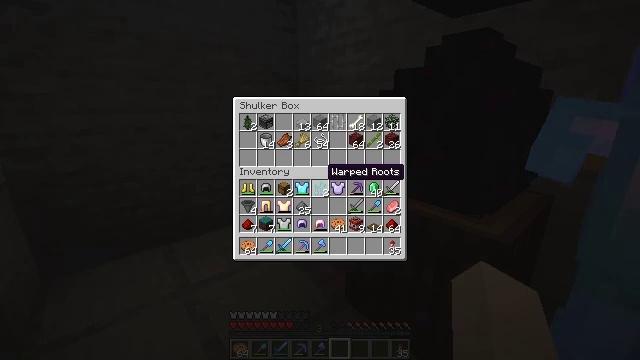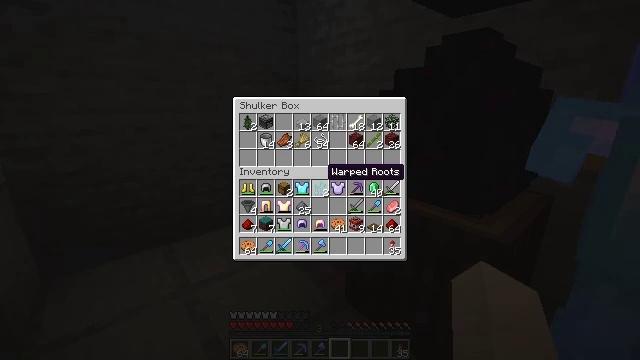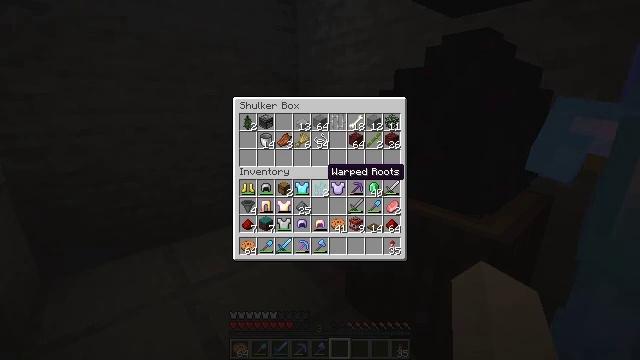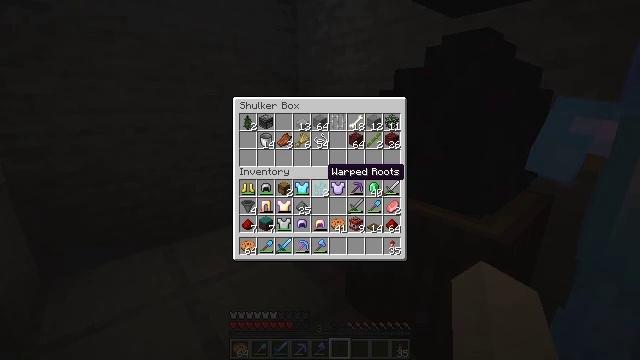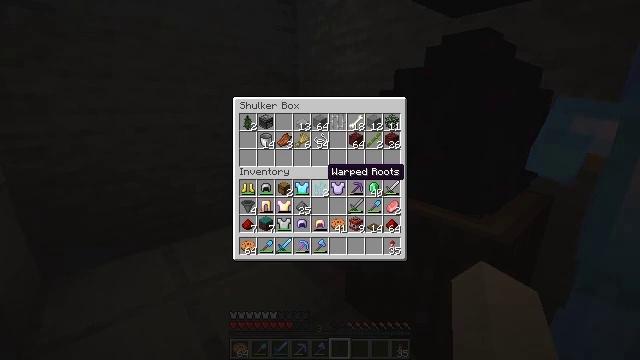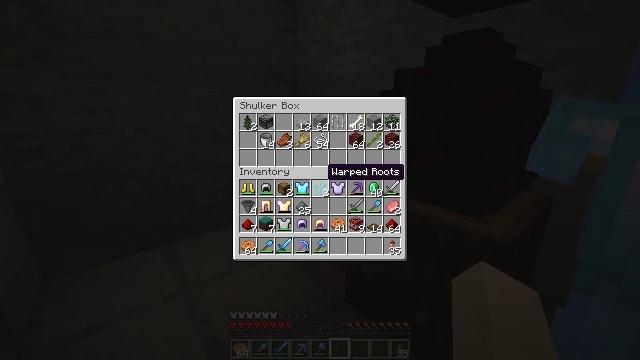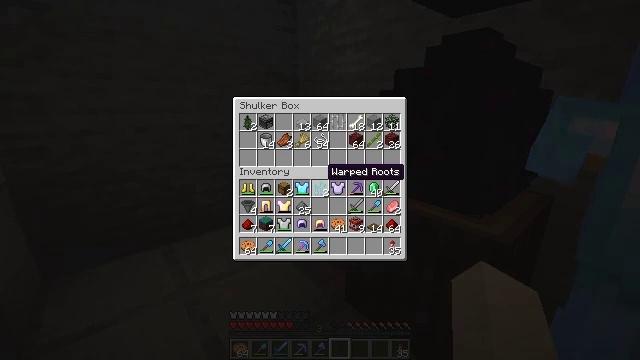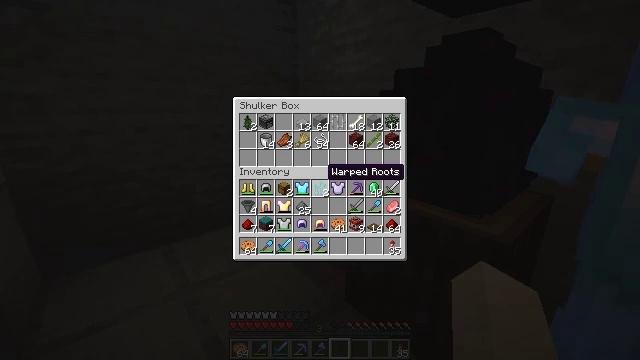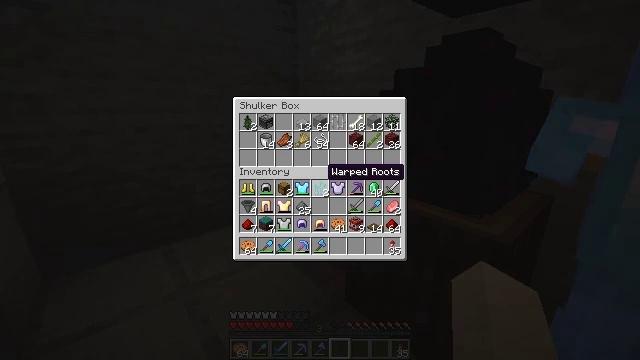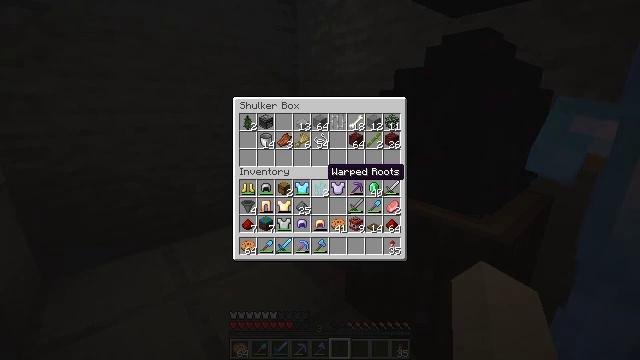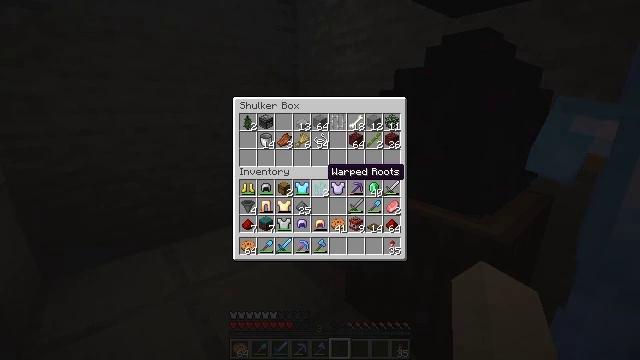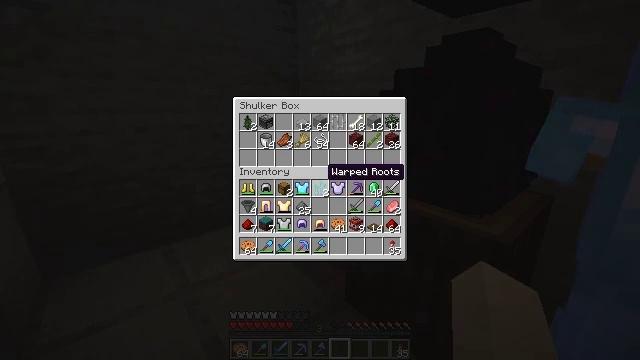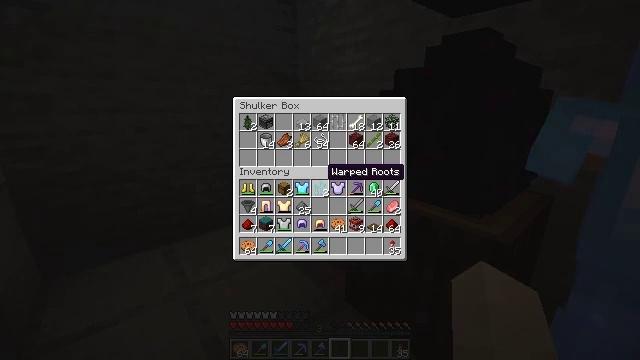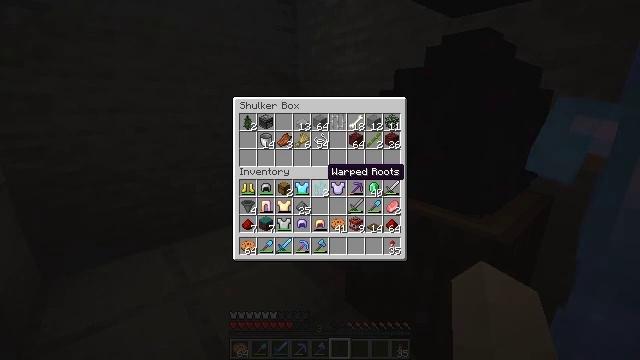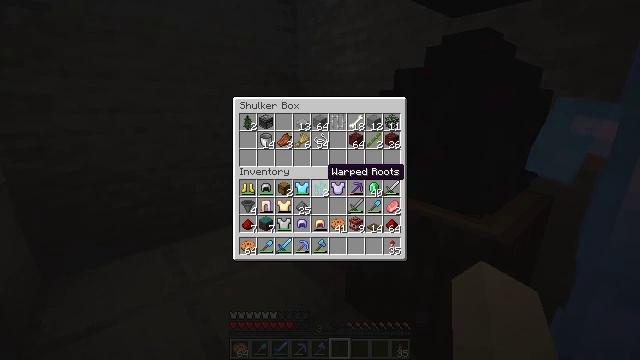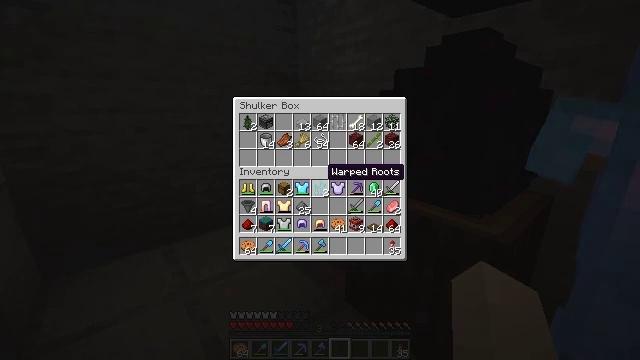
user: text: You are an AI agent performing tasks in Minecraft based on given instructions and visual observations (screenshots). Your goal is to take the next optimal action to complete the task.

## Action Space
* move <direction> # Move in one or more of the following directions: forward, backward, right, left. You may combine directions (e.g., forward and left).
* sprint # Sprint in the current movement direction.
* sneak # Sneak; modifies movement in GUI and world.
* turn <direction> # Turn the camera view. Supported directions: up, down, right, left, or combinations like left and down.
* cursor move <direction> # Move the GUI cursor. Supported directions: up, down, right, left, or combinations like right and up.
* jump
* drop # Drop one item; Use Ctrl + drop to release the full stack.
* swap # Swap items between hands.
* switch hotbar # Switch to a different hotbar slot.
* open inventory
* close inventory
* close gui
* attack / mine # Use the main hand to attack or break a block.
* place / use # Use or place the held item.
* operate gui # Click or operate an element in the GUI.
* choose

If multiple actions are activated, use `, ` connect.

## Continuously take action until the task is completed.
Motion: motion action
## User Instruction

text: Interact with the crafting table to make a golden carrot.
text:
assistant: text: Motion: no_op
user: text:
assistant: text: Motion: no_op
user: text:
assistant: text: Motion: no_op
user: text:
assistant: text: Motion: no_op
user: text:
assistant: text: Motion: no_op
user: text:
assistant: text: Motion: no_op
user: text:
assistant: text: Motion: no_op
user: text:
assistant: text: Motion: no_op
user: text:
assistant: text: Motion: no_op
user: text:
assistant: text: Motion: no_op
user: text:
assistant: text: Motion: no_op
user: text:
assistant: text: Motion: no_op
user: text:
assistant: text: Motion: no_op
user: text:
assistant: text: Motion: no_op
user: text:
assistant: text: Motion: no_op
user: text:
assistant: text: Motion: no_op
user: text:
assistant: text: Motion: no_op
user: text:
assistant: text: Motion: no_op
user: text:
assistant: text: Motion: no_op
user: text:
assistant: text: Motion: no_op
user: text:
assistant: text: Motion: no_op
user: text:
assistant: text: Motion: no_op
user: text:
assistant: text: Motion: no_op
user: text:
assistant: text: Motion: no_op
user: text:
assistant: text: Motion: no_op
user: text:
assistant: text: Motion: no_op
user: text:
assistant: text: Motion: no_op
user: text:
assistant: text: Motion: no_op
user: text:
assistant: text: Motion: no_op
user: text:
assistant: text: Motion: no_op